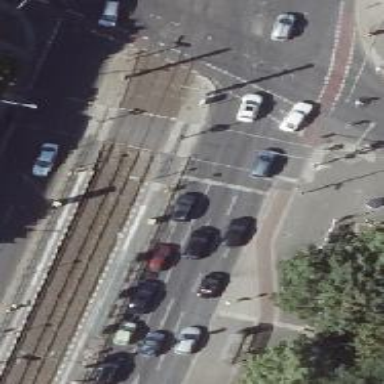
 specifically for trams. The platform has shelter."